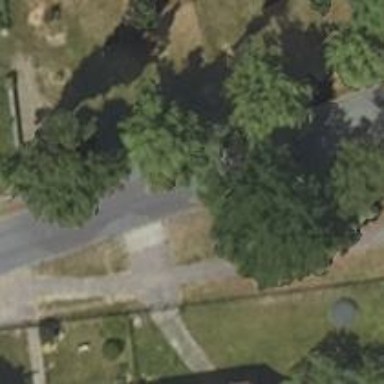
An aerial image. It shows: Deciduous tree with broadleaved leaves.